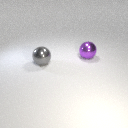
large purple metal sphere behind large gray metal sphere